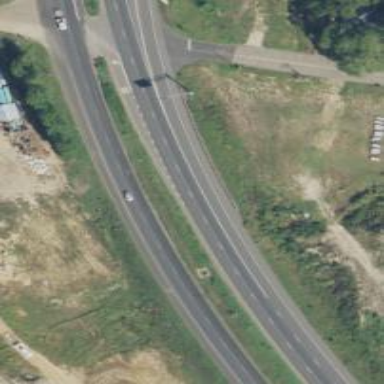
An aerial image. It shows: Expressway with asphalt surface categorized as trunk highway.